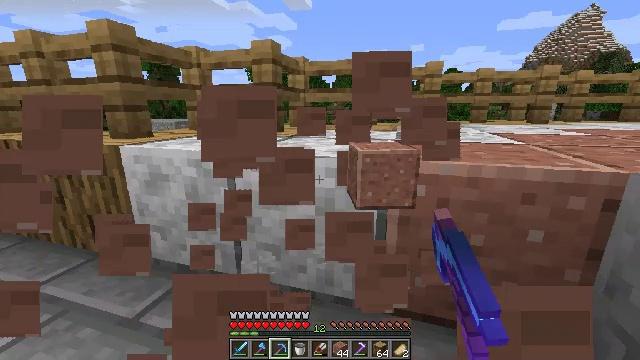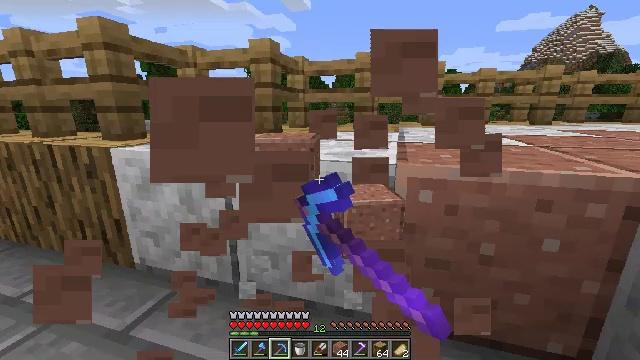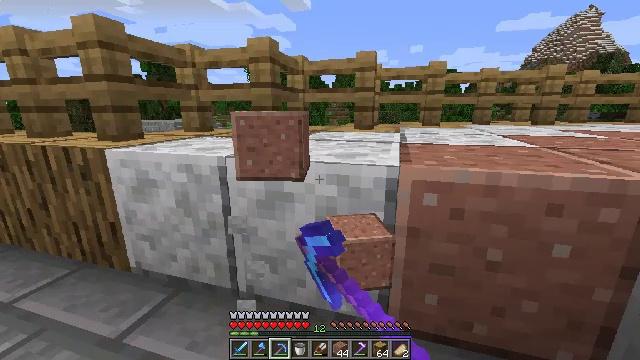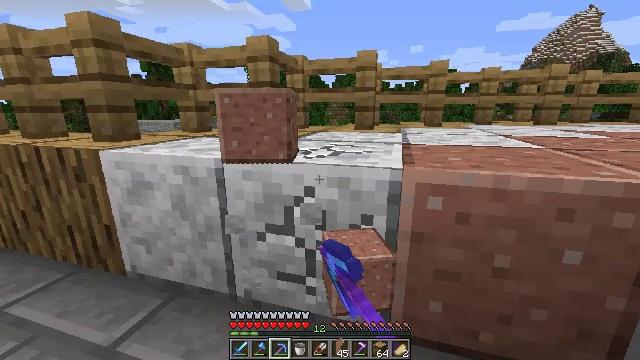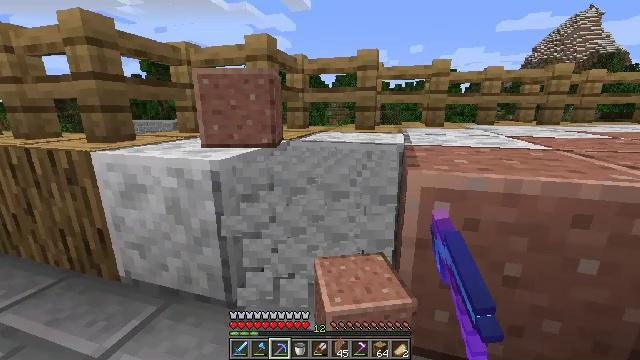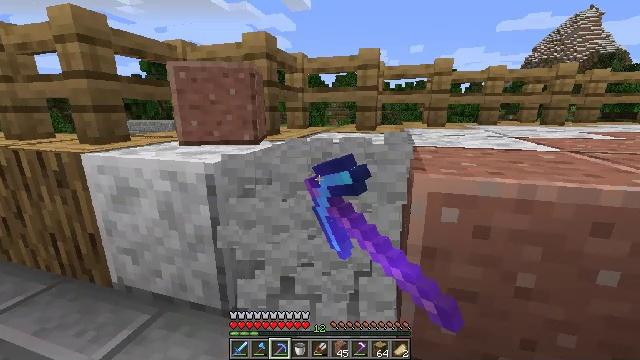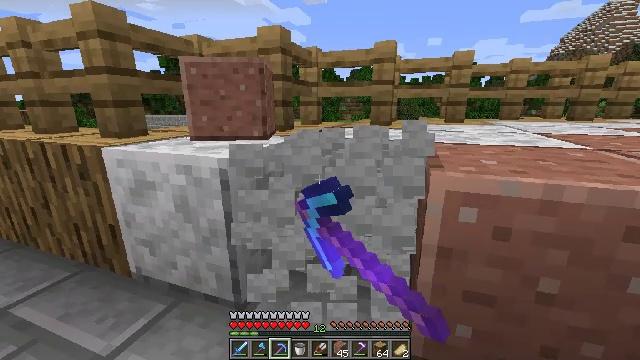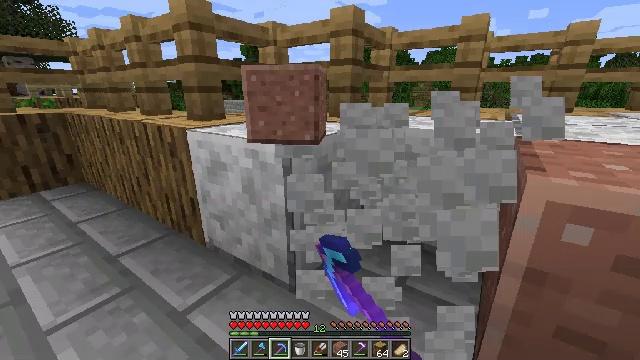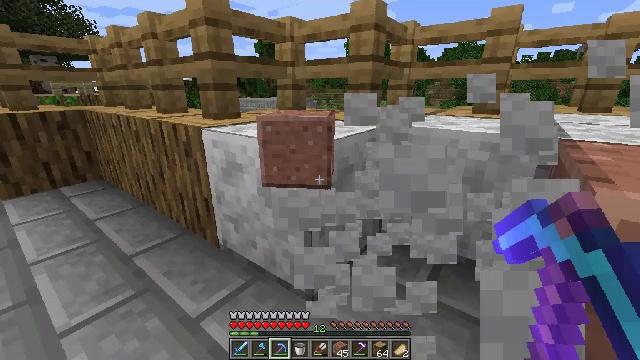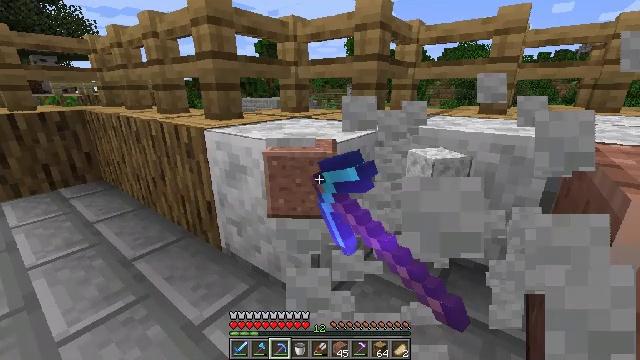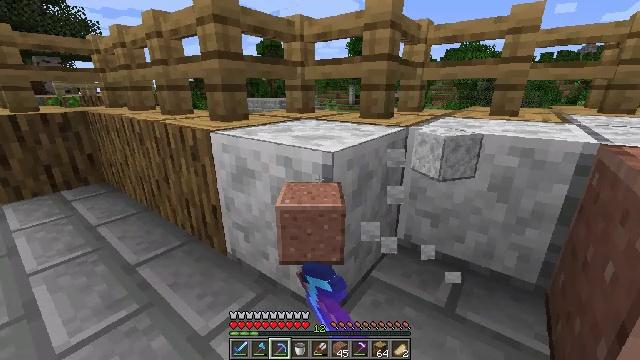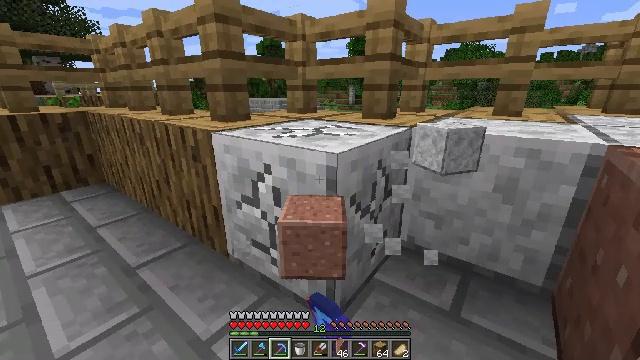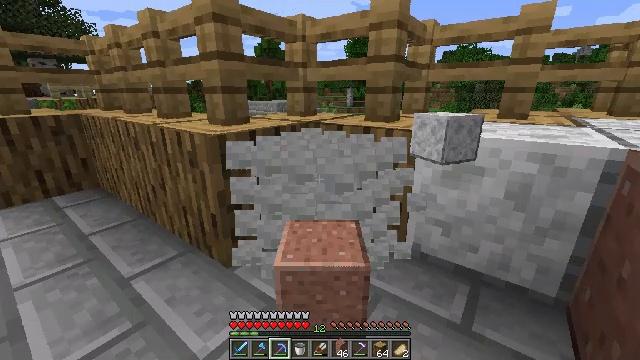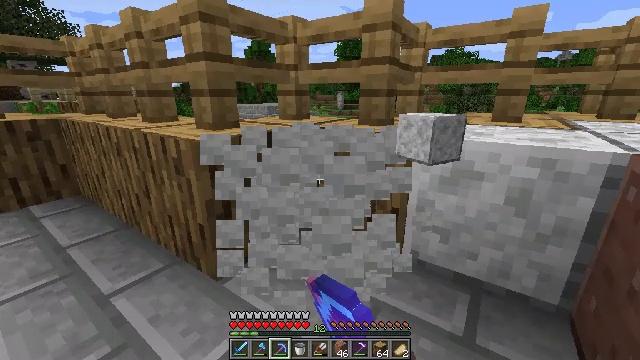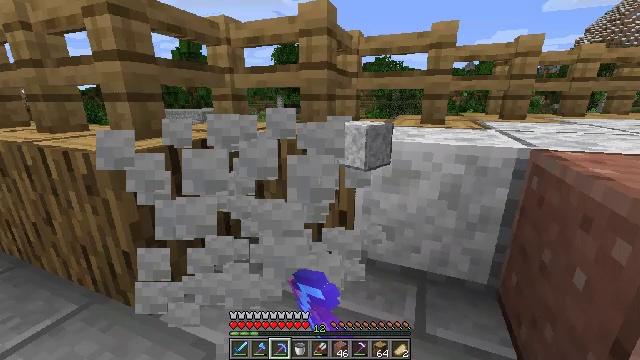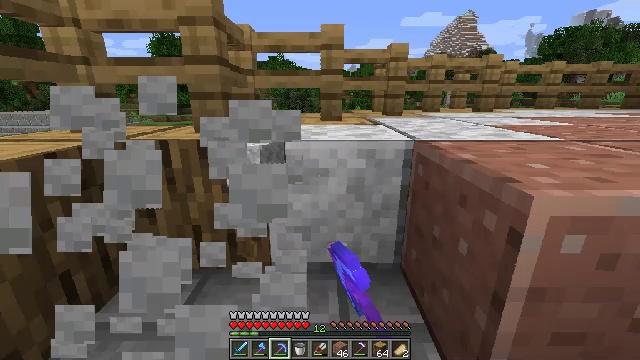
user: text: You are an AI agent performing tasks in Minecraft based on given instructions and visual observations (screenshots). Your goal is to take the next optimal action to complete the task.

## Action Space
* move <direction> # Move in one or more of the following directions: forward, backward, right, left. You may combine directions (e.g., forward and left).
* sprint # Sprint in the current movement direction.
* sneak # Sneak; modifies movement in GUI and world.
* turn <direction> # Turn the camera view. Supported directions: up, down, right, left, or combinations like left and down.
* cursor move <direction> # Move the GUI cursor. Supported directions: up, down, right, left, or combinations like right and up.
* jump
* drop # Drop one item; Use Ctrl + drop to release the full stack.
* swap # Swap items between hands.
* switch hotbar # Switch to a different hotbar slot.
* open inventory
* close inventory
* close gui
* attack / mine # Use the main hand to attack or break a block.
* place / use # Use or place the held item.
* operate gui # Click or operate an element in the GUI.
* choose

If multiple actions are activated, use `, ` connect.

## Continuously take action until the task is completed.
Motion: motion action
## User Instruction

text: Break the polished diorite block.
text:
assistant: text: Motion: move forward, sneak, attack / mine
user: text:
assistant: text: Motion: move forward, sneak, attack / mine
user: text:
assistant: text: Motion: move forward, sneak, attack / mine
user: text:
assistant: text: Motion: move forward, sneak, attack / mine
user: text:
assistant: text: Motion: move forward, sneak, attack / mine
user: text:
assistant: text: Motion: move forward, sneak, turn left and down, attack / mine
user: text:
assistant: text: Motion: move forward and move left, sneak, turn left and down, attack / mine
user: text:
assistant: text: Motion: move forward and move left, sneak, turn left, attack / mine
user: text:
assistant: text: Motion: move forward and move left, sneak, attack / mine
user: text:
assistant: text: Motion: move forward and move left, sneak, attack / mine
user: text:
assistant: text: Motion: move forward, sneak, attack / mine
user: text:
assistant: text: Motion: move forward, sneak, attack / mine
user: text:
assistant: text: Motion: move forward, sneak, turn right, attack / mine
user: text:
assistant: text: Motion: move forward, sneak, turn right, attack / mine
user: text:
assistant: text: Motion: move forward, sneak, turn right, attack / mine
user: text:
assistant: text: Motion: move forward, sneak, turn right, attack / mine
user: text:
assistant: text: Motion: move forward, sneak, attack / mine
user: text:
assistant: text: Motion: move forward, sneak, attack / mine
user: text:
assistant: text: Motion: move forward, sneak, attack / mine
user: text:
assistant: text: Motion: move forward, sneak, attack / mine
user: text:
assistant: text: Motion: move forward, sneak, attack / mine
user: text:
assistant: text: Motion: move forward, sneak, attack / mine
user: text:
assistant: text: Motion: move forward and move left, sneak, attack / mine
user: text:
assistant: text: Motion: move forward and move left, sneak, turn right and down, attack / mine
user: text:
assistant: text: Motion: sneak, attack / mine